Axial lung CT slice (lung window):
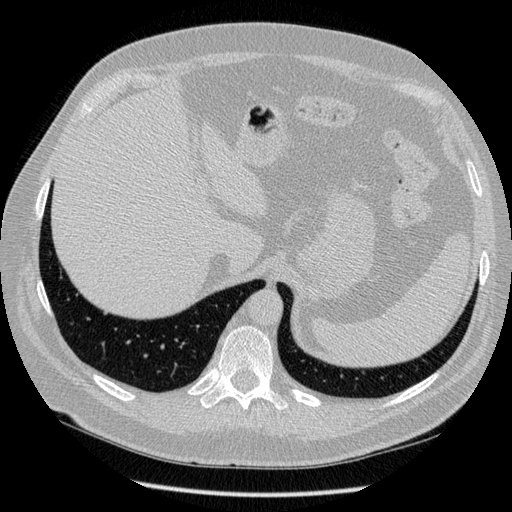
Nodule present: no